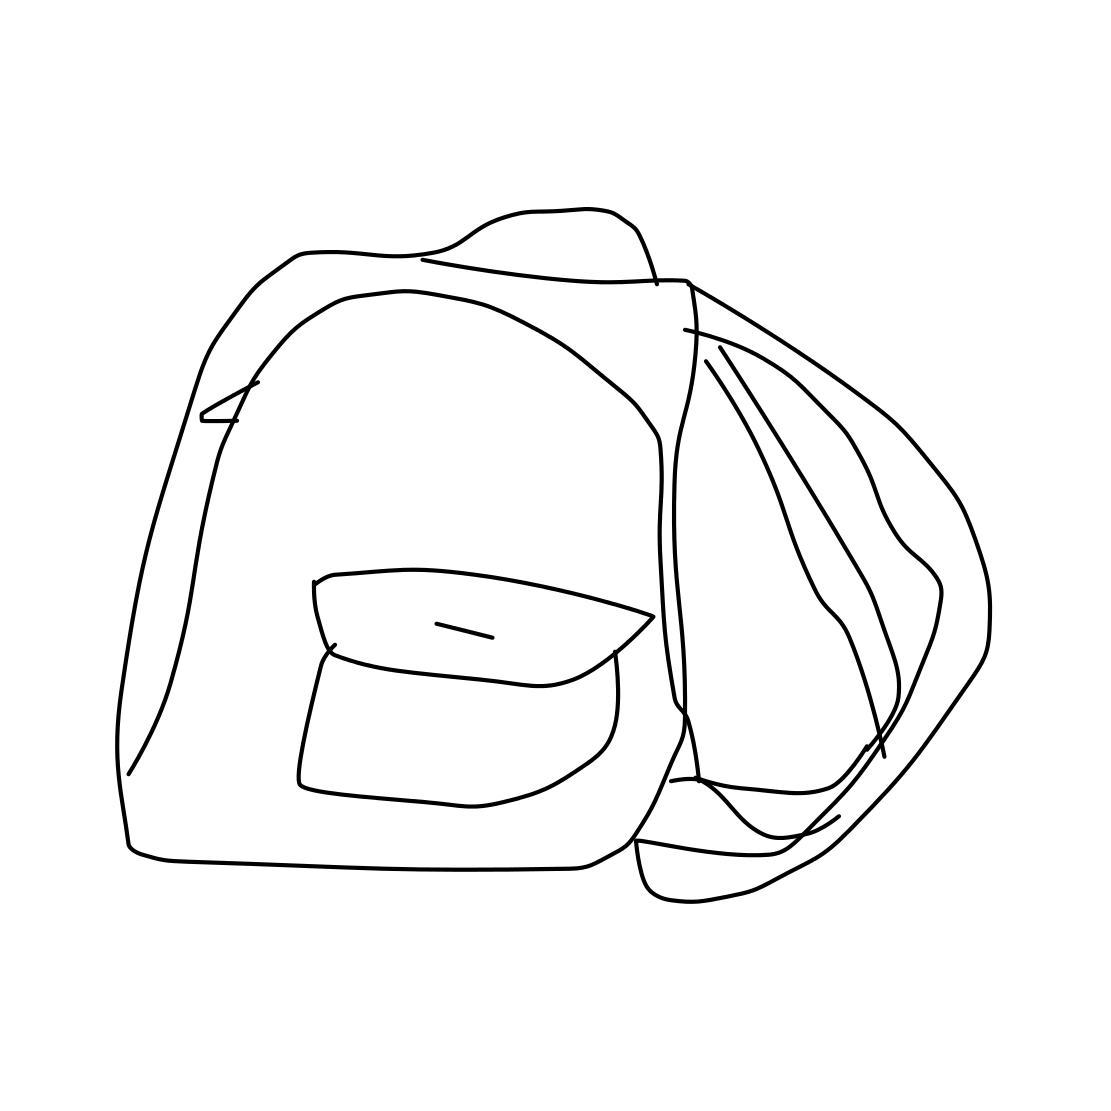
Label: backpack